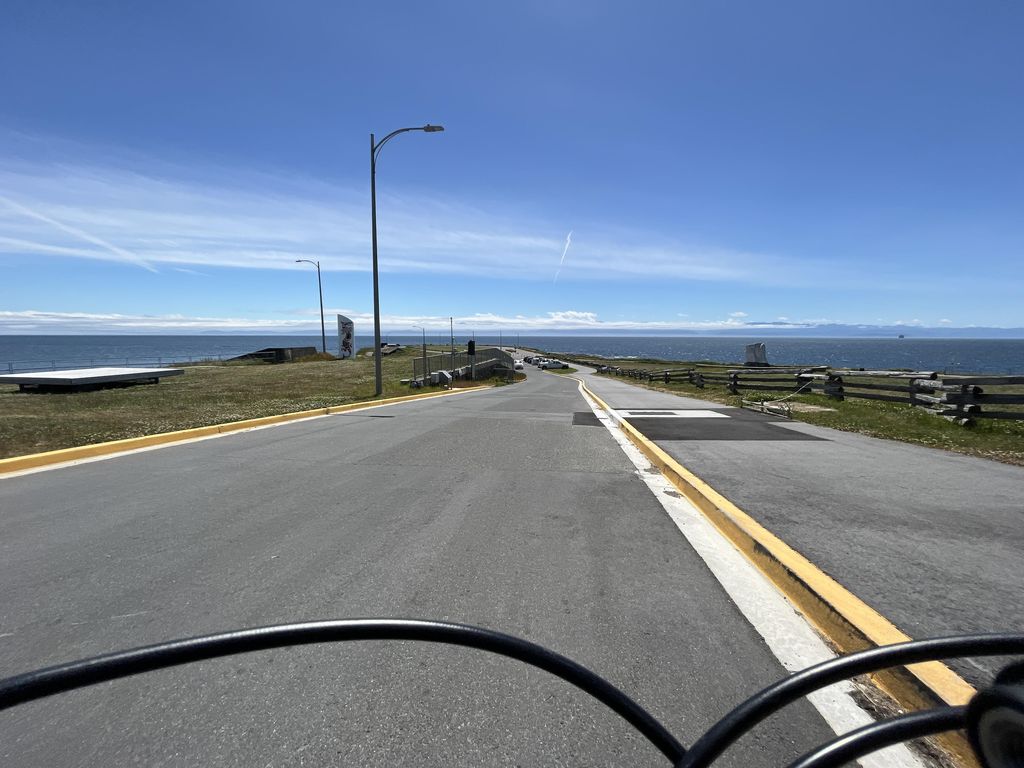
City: victoria